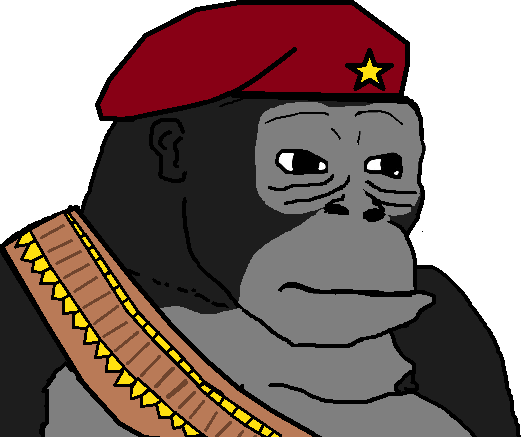
Label: 5_Animal